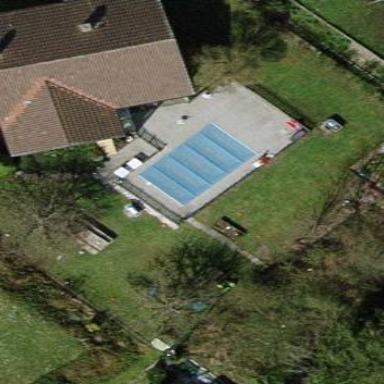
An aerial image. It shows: Swimming pool located in leisure land.